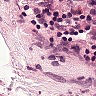
Metastatic tissue present: no